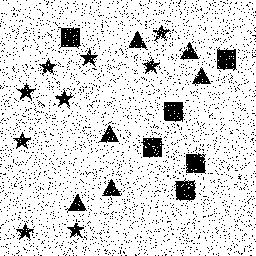
Squares: 6
Triangles: 6
Stars: 9
Total shapes: 21